Question: how to implement data pager in asp.net C# like below image?

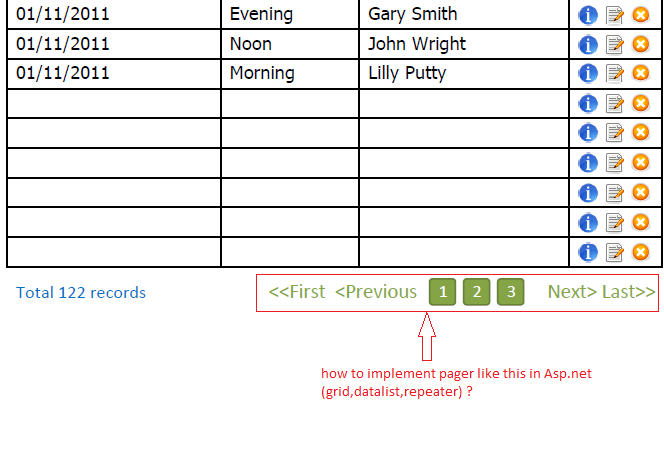
Answer: You can make use of Cutome paging and than you can do it there are no of example available on google for this ....
here is one for you : <URL>